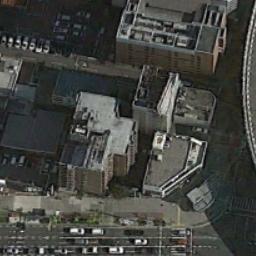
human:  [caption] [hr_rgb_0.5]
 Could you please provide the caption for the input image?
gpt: In a business district there are several tall buildings of different shapes and several roads with many cars  There are many cars in the open space beside the road .

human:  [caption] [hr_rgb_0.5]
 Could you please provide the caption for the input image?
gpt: A commercial area with some connected buildings is surrounded by some roads .

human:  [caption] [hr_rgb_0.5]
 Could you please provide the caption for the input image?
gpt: The commercial area is near the road with many cars .

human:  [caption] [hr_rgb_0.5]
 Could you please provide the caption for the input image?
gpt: The houses were arranged in disorder .

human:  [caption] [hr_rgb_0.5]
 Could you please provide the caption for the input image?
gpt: There are some buildings by the roadside on a commercial area .